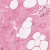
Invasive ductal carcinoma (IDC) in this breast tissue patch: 0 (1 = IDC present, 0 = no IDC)